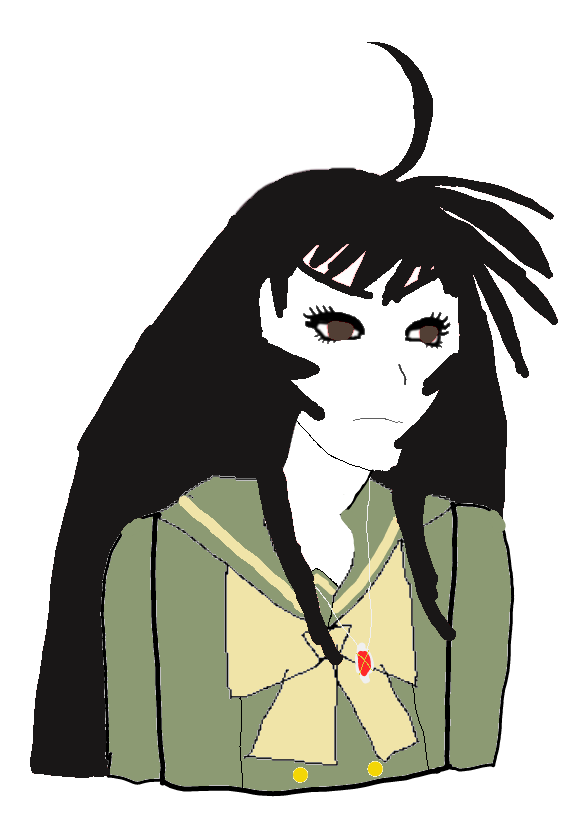
Label: 5_Daddys_Girl